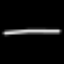
Label: line